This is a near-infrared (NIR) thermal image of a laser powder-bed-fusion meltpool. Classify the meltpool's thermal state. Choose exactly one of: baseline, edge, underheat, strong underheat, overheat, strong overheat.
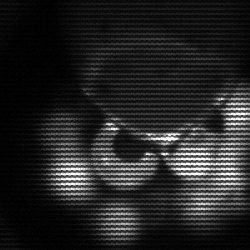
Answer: edge